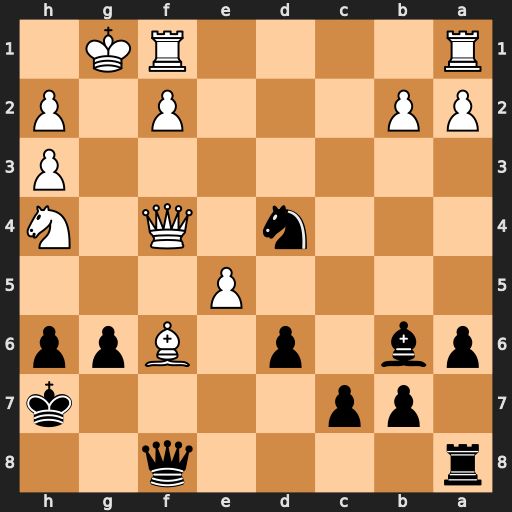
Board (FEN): r4q2/1pp4k/pb1p1Bpp/4P3/3n1Q1N/7P/PP3P1P/R4RK1
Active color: b
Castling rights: -
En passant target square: -
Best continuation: Ne2+ Kh1 Nxf4